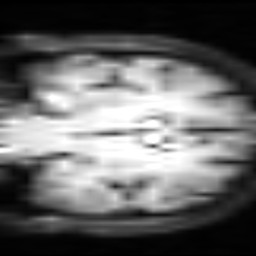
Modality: inplaneT2
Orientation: coronal